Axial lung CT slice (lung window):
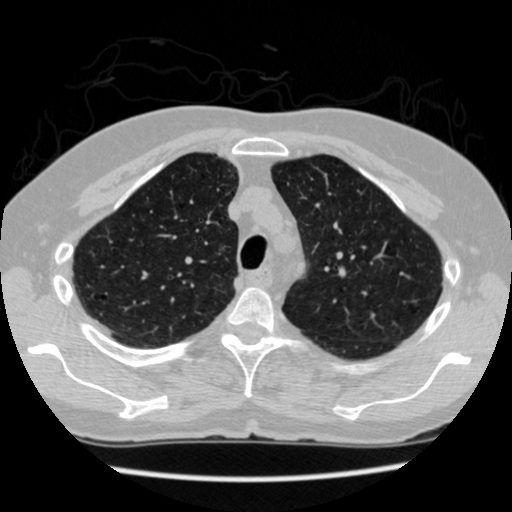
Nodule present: no